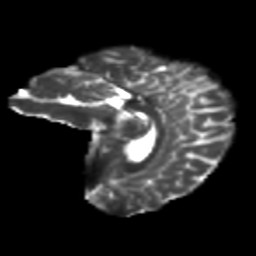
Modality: T2w
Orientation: sagittal
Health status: healthy
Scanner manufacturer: philips
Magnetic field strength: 3 T
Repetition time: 9.75 s
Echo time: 0.092 s